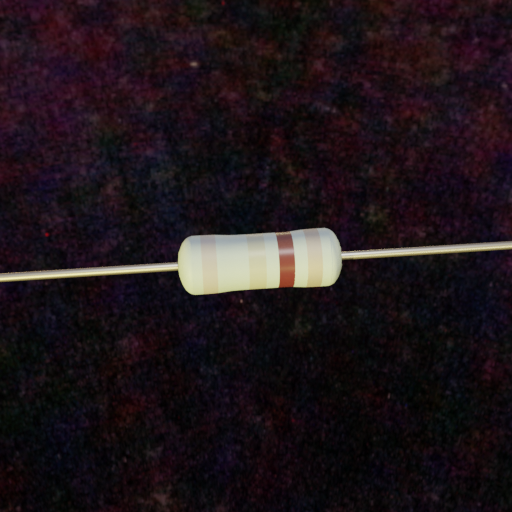
Resistor colour bands (in order): silver, silver, brown, silver